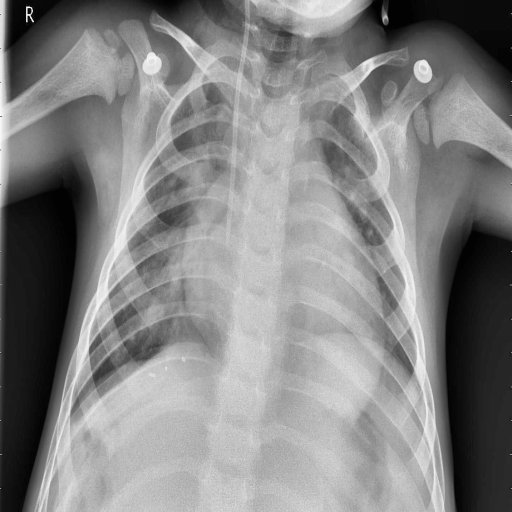
Finding: PNEUMONIA